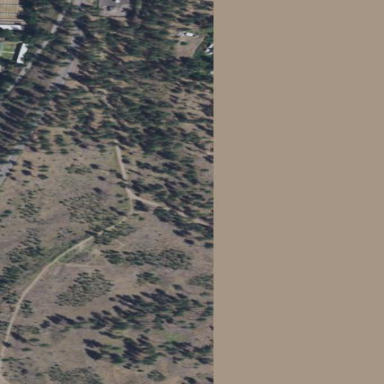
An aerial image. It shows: Evergreen woodland with needle-leaved trees.